Question: Ahoy,
I am trying to send data from Pub/Sub to BigQuery using the standard 'PubSub to BigQuery' template. I have published some messages to the Topic but if I have a nested JSON, it fails, i.e. goes to the error table, with the following error:
'{"errors":[{"debugInfo":"","location":"event_data_decrypted","message":"This field: event_data_decrypted is not a record.","reason":"invalid"}],"index":0}'
The example JSON I sent to Pub/Sub is this:
'''
{
"event_id": "958dc0a1-40e0-458f-9ea0-3c231ca0c986",
"event_name": "labeled",
"event_time": "2022-03-22T14:19:48.514Z",
"prescription_id": "332634da-85a9-4ffe-b856-a3b05f25d9d9",
"event_data_decrypted": {
"PrescriptionDate": "2022-03-23T00:00:00",
"OrganisationId": 1,
"PrescriptionSourceType": 10,
"EpsTokenId": "6bc5688a-c085-49f1-93bc-e080ed979544",
"TokenId": "6bc5688a-c085-49f1-93bc-e080ed979544"
}
}
'''
However, if I don't send a nested JSON, like the following, it works fine and I see the data in the valid BigQuery table:
'''
{
"event_id": "958dc0a7-40e0-454f-9ea0-3c231ca0c986",
"event_name": "labelled",
"event_time": "2022-02-22T14:19:48.514Z",
"prescription_id": "332637da-85a9-4ffe-b856-a3b05f25d9d9",
"event_data_decrypted": "Eeeesh!"
}
'''
The target table exists and has the following schema:

Other than having to write a separate function/program or editing the template's JS UDF, is there any easier way to fix this? BigQuery isn't letting me create a JSON datatype column. I thought that might have helped. This should be simple and achievable, right?
Thanks in advance folks.
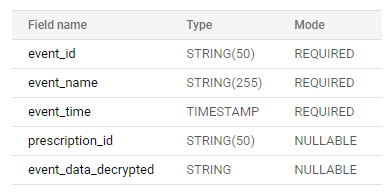
Answer: Your column is of type string and a string is expected. In your case it's JSON, not a string, that's why it failed.
As you can see in <URL> you can customize the PubSUb message processing with UDF. It's not perfect but it's a nice way to solve your issue.
JSON datatype is very new, and I assume it's not yet supported by the dataflow template.